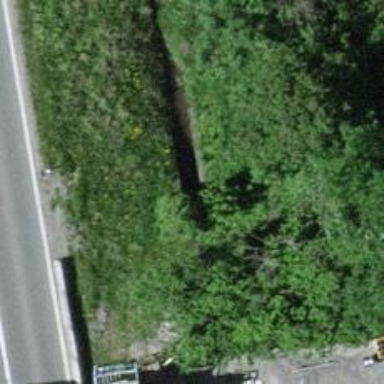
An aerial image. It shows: Retaining wall.